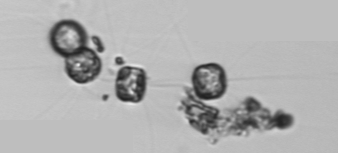
Label: Thalassiosira_TAG_external_detritus